Замкнутый круговой контур радиуса~$r$ состоит из~идеальной батареи с~ЭДС~$\mathcal{E}$ и провода сопротивлением~$R$. Длинный и~тонкий наполненный воздухом соленоид ориентирован вдоль оси контура (оси~$z$). Длина соленоида~$\ell \gg r$, площадь поперечного сечения~$A$ ($\sqrt{A}\ll r$), число витков~$N$. Соленоид подключен к~идеальному источнику тока и~через соленоид течёт постоянный ток~$I$. Направления токов в~соленоиде и~контуре одинаковые (по~часовой стрелке на~рисунке).
Найдите силу~$F_1$, действующую на~соленоид, когда его передний торец~$O_1$ расположен в~середине контура~$O$. Чему равна сила~$F_2$, действующая на~соленоид, когда его задний торец~$O_2$ расположен в~центре контура?
Пусть соленоид медленно двигается с~постоянной скоростью~$v$ вдоль оси~$z$. Он начинает движение вдали от~контура, проходит через центр контура и продолжает движение вправо в~положительном направлении оси~$z$. Нарисуйте график зависимости силы тока~$J$, текущего в~контуре, от~времени. Отметьте важные особенности и~величины на~графике. Скорость~$v$ настолько мала, что самоиндукцией контура можно пренебречь.
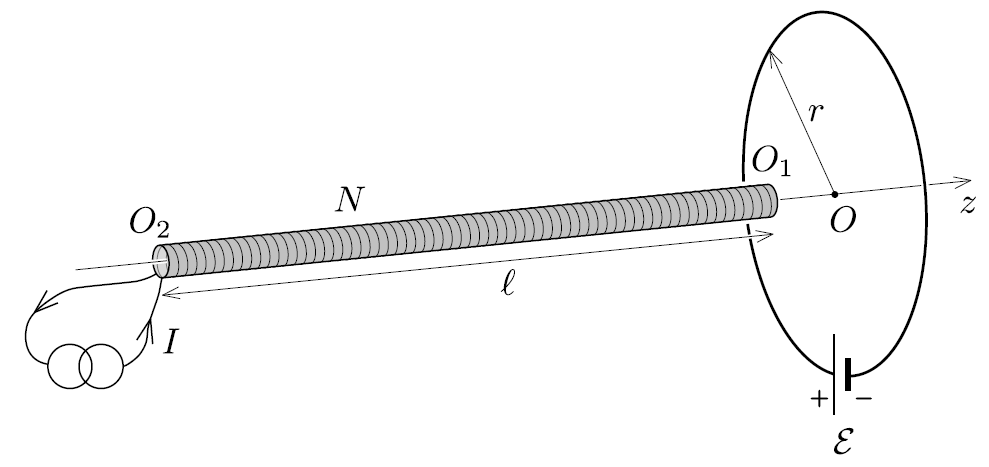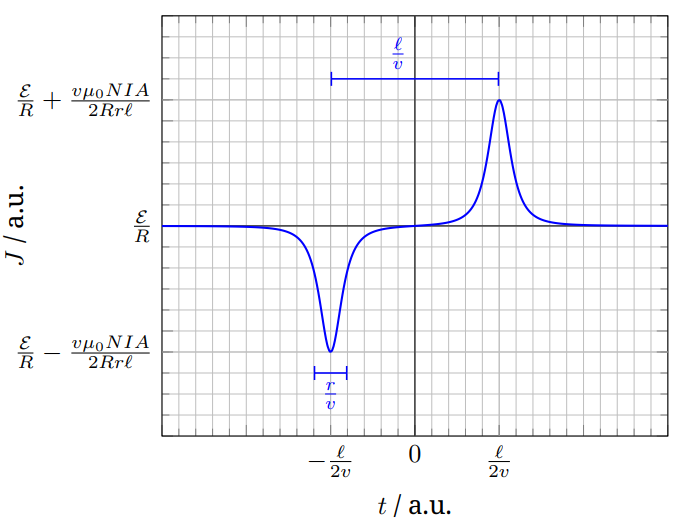
Найдите силу~$F_1$, действующую на~соленоид, когда его передний торец~$O_1$ расположен в~середине контура~$O$. Чему равна сила~$F_2$, действующая на~соленоид, когда его задний торец~$O_2$ расположен в~центре контура?
Ответ: $$F_1=\frac{\mu_{0} N I A \mathcal{E}}{2 \ell R r}$$ $$\vec{F}_{2}=-\vec{F}_{1}$$

Пусть соленоид медленно двигается с~постоянной скоростью~$v$ вдоль оси~$z$. Он начинает движение вдали от~контура, проходит через центр контура и продолжает движение вправо в~положительном направлении оси~$z$. Нарисуйте график зависимости силы тока~$J$, текущего в~контуре, от~времени. Отметьте важные особенности и~величины на~графике. Скорость~$v$ настолько мала, что самоиндукцией контура можно пренебречь.
Темы:
T, Электромагнетизм, 2020, Электромагнитная индукция, Европейские, Магнитные диполи